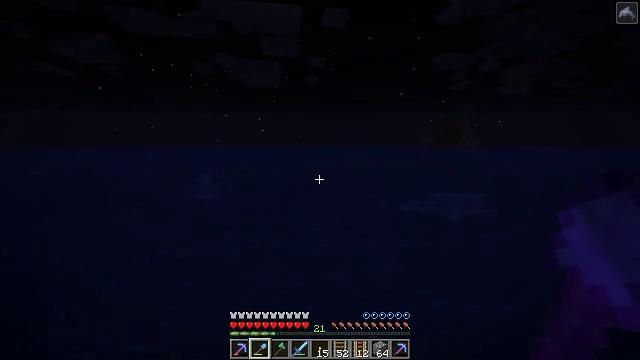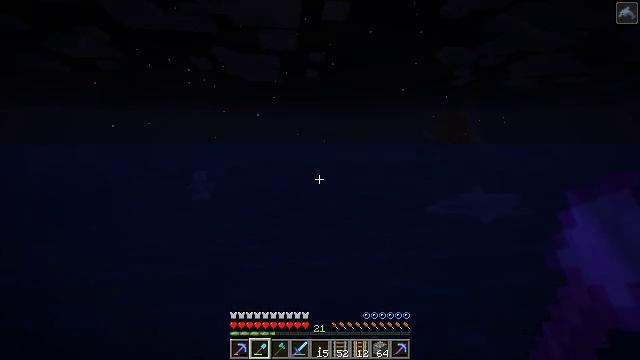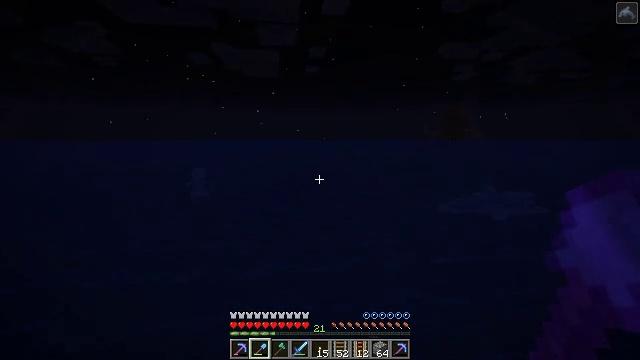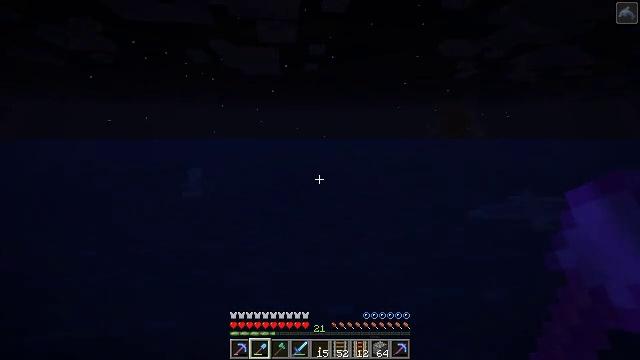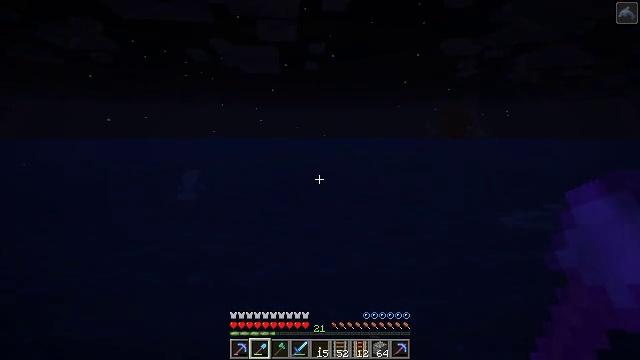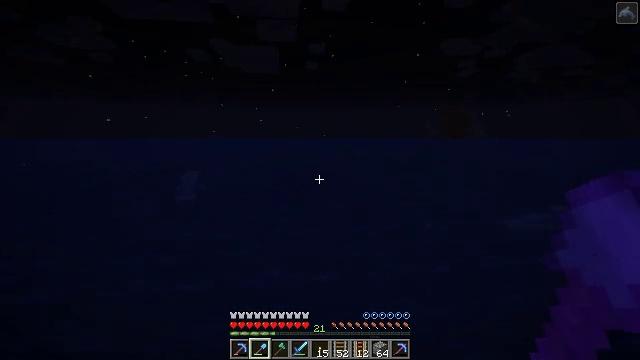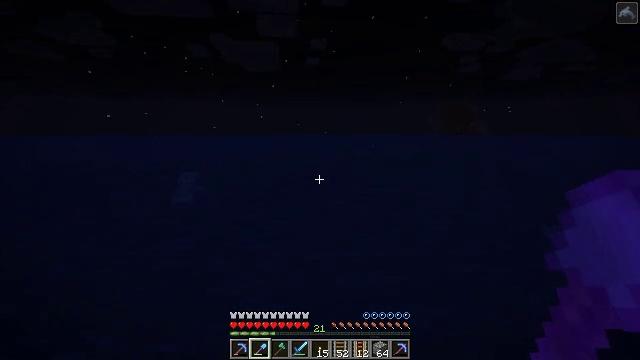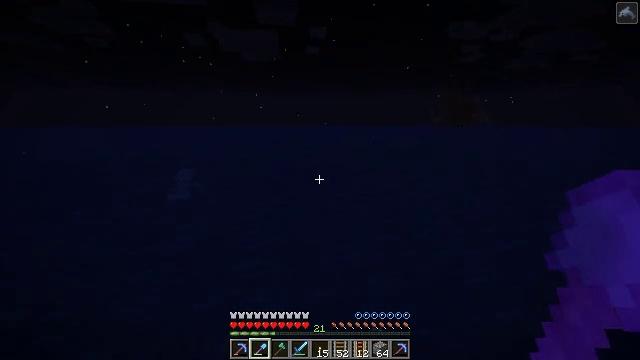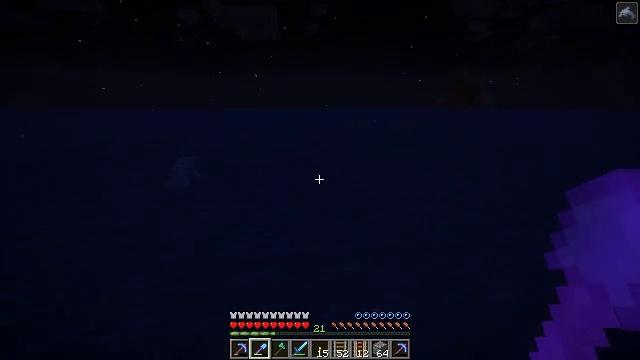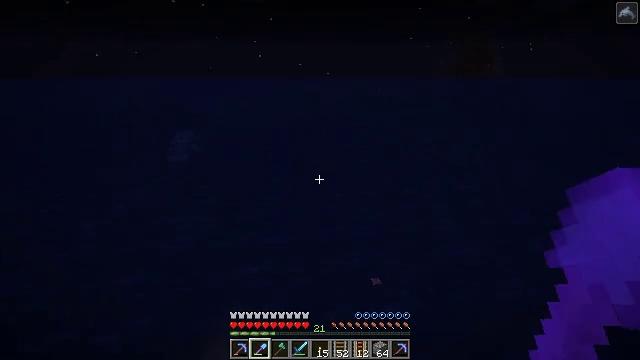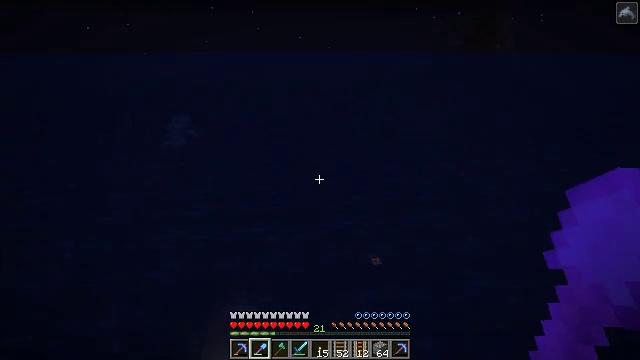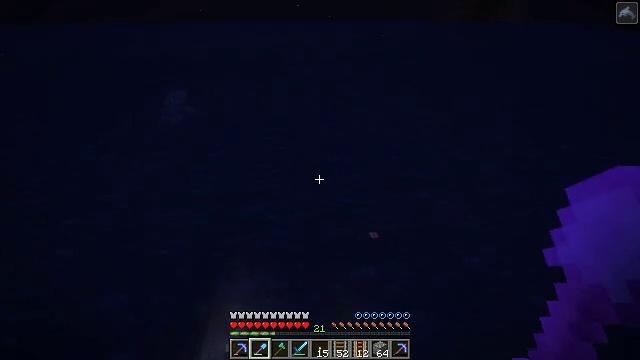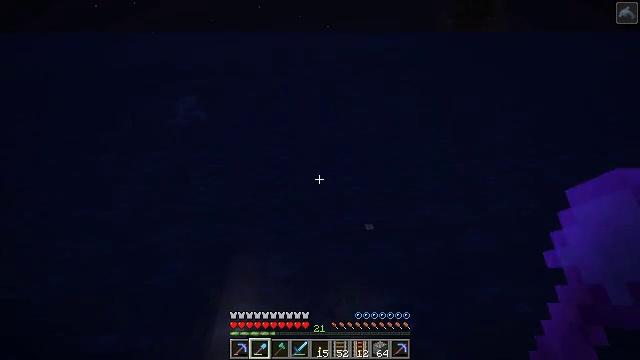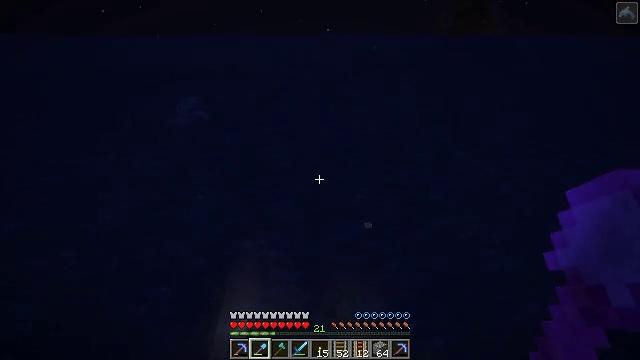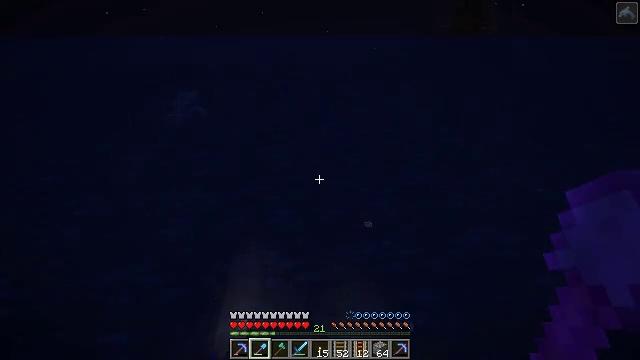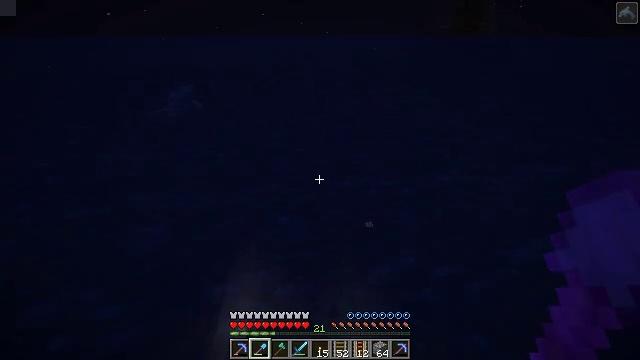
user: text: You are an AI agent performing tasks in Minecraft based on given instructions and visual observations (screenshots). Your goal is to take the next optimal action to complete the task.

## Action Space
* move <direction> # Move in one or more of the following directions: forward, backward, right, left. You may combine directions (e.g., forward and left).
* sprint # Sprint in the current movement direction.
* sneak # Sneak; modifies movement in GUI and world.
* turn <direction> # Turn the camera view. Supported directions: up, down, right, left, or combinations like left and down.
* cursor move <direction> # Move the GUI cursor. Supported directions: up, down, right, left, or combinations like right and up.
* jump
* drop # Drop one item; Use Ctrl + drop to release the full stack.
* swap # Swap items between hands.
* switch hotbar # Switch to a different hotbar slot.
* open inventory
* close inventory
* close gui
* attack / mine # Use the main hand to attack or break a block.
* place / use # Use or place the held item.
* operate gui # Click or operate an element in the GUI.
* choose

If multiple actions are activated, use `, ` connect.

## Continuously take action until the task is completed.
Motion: motion action
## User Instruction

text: Gather the sea lantern with a pickaxe.
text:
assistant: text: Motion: move forward, sprint, jump
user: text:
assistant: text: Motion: move forward, sprint, jump
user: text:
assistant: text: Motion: move forward, sprint, jump
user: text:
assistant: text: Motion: move forward, sprint, jump
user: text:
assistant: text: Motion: move forward, sprint, jump
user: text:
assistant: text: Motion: move forward, sprint, jump
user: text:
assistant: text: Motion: move forward, sprint, turn down, jump
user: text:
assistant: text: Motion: move forward, sprint, turn down, jump
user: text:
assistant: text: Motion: move forward, sprint, turn down, jump
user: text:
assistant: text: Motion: move forward, sprint, turn down, jump
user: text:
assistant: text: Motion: move forward, sprint, turn down, jump
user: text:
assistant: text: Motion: move forward, turn down, jump
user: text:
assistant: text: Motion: move forward, jump
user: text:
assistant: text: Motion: move forward, jump
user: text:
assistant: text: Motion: move forward, jump
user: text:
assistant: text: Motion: move forward, jump
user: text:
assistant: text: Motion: move forward, jump
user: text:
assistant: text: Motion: move forward, jump
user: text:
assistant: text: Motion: move forward, jump
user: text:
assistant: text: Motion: move forward, jump
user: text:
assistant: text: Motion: move forward, jump
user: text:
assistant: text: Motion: move forward, turn down, jump
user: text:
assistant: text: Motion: move forward, turn down, jump
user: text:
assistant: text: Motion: move forward, jump
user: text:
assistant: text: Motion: move forward, turn right and down
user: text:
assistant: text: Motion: move forward, turn right and down
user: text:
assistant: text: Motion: move forward and move left, turn right and down
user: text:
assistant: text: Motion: move forward and move left, turn right and down
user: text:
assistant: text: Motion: move forward and move left, turn right
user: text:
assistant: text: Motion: move forward and move left